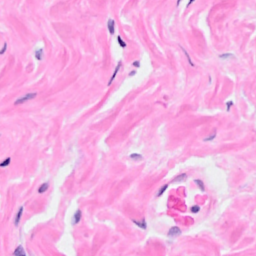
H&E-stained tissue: Breast